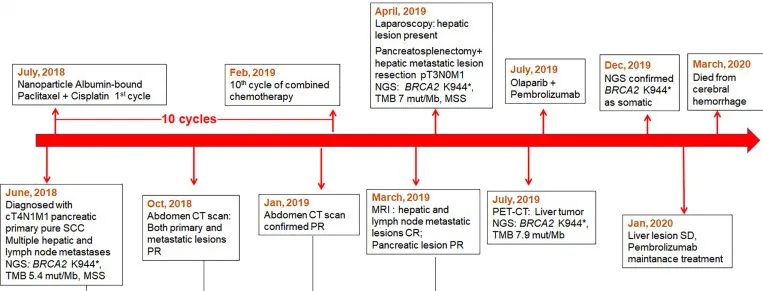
The timeline of patient's treatment history and the response of the tumor lesions. Time line.
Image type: chart (chart)